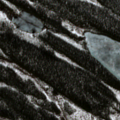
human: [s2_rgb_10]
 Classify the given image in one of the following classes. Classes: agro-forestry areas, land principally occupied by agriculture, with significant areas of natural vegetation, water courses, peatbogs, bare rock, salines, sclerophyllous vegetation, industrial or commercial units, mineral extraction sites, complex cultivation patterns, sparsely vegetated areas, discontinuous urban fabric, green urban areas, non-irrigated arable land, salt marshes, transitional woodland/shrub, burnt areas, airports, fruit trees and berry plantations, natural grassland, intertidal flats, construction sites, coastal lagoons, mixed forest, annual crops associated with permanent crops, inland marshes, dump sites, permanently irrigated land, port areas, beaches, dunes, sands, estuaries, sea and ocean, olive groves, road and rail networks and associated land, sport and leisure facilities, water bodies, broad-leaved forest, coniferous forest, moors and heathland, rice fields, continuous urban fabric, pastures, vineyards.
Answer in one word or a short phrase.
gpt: coniferous forest, peatbogs, water bodies